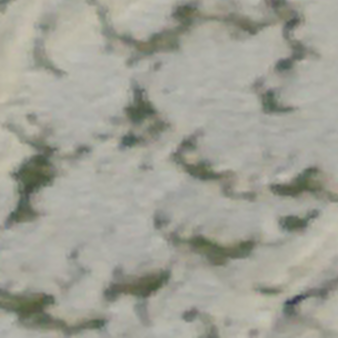
Label: other